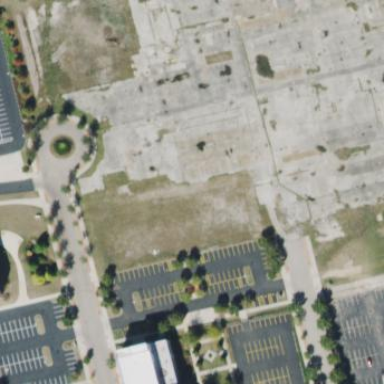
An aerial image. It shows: Brownfield site.